Question: I am attempting to draw an arrow which has a border or a outline. I am drawing this arrow as an overlay within a third-party program. Here is a simplified example of that code.
'''
private void DrawWindArrow(Graphics Screen, int screenWidth, int screenHeight)
{
Trace.WriteLine("Entering...DrawWindArrow");
NArrow.FontSize = 10;
NArrow.CenterText = 20;
NArrow.Scale = GetScale(NArrow.Size);
NArrow.Scale += 0.2f;
NArrow.CalculateArrowSize(NArrow.Scale);
NArrow.FontSize = ChangeFontSize(NArrow.Size);
NArrow.CoordinateX = GetXCoordinates(NArrow.Position, screenWidth);
NArrow.CoordinateY = GetYCoordinates(NArrow.Position, screenHeight);
NArrow.CenterText = CenterText(NArrow.Size, NArrow.CoordinateX);
NArrow.CalculateArrowProperties();
NArrow.CenterOfArrowy = NArrow.CenterOfArrow + NArrow.CoordinateY;
NArrow.CenterOfArrow += NArrow.CoordinateX;
}
}
'''
Here is an example of the arrow I am looking for:

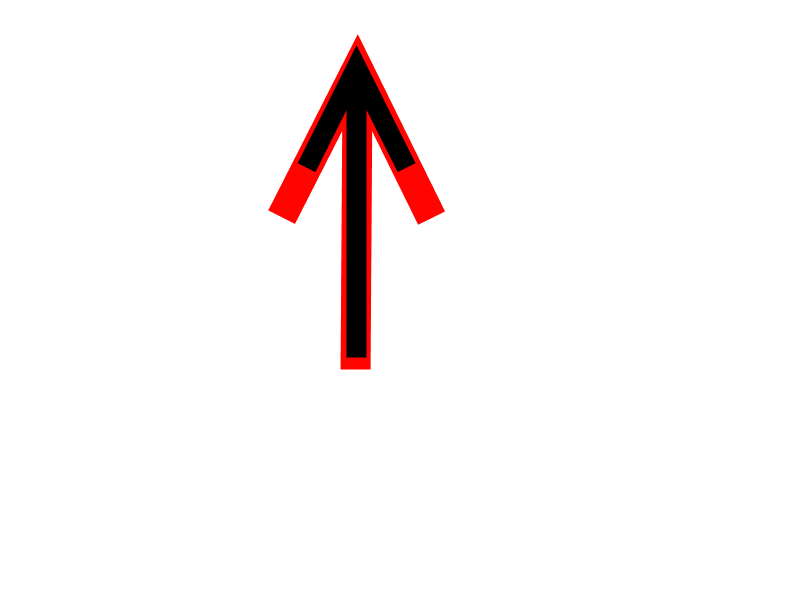
Answer: At the end of the day I ended up redesigning and refactoring the orignal code in its entirely. What I ended up doing was drawing a smaller arrow based on a ratio of the original arrow.
In the end I was able to figure out, there wasn't a single thing I did, I simply used a different approach.